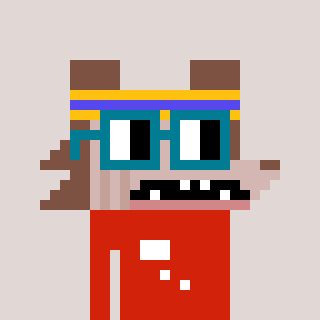
a pixel art character with square dark green glasses, a werewolf-shaped head and a red-colored body on a warm background